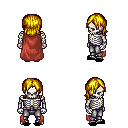
a pixel art fantasy rpg character, male body template, skeleton, maroon cape, metal pants, blonde long bangs hairstyle, black slippers, four views (front, back, left, right), 2x2 character sprite sheet, small pixel art, hard edges, no anti-aliasing